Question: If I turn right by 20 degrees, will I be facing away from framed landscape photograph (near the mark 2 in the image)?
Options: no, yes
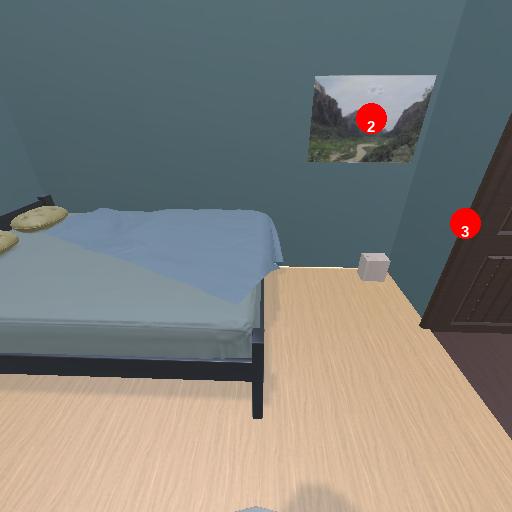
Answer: no